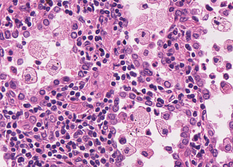
Tumor epithelial tissue: yes
Tumor-associated stroma tissue: yes
Normal tissue: no